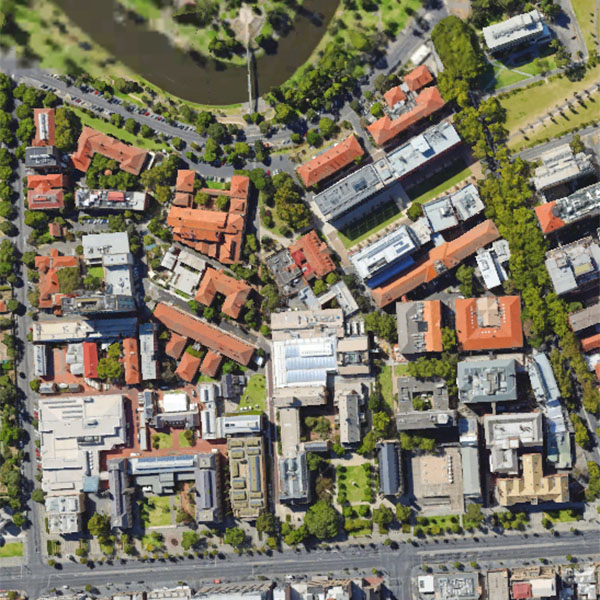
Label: School